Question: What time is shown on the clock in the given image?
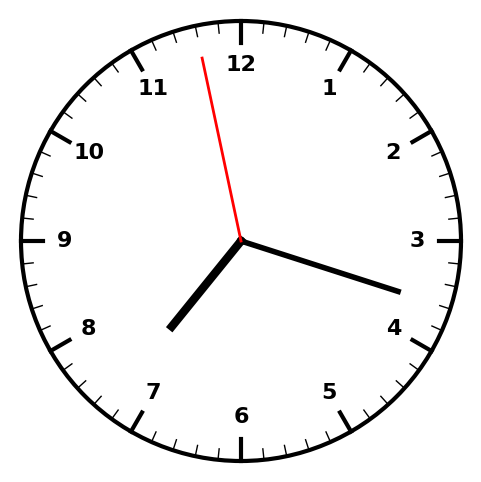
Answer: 07:17:58